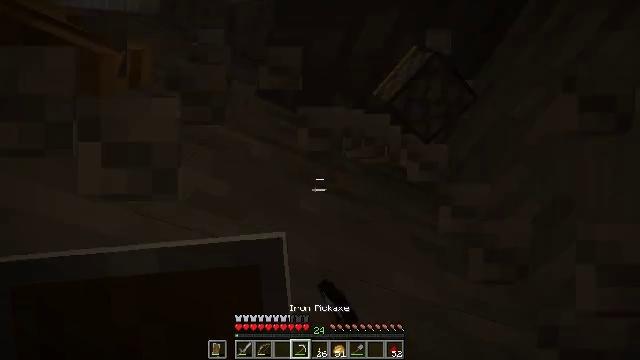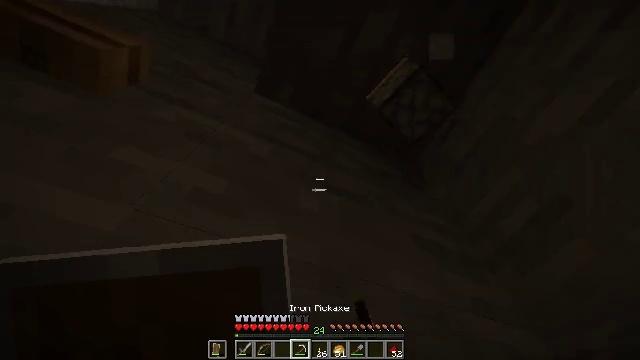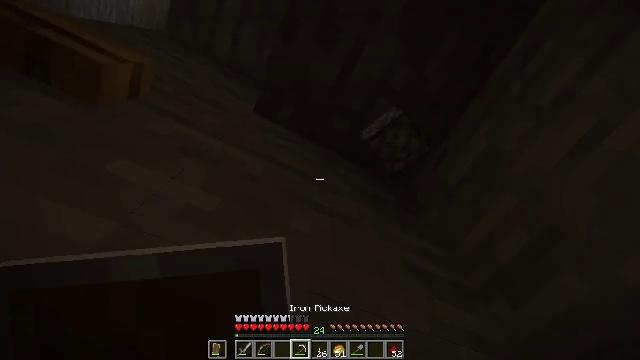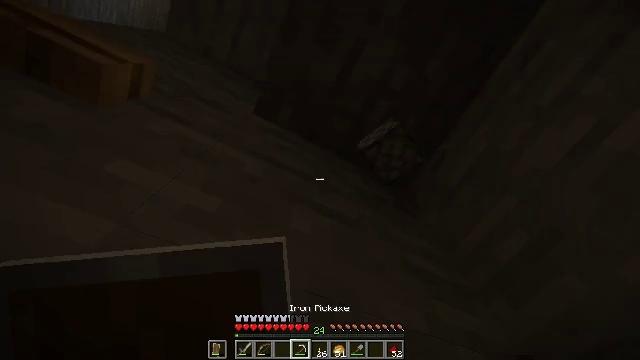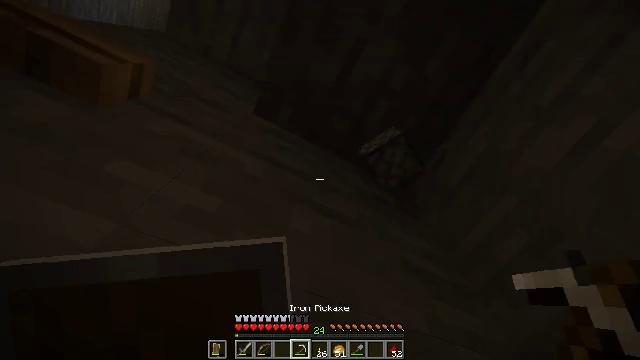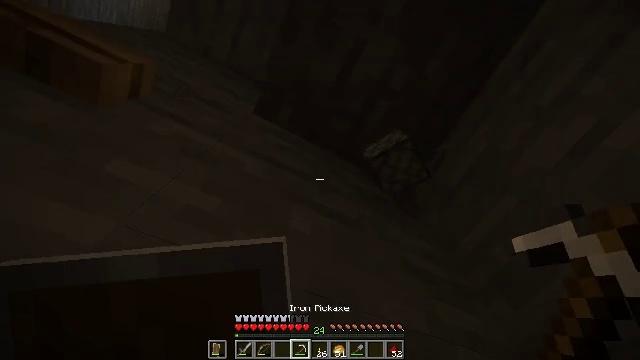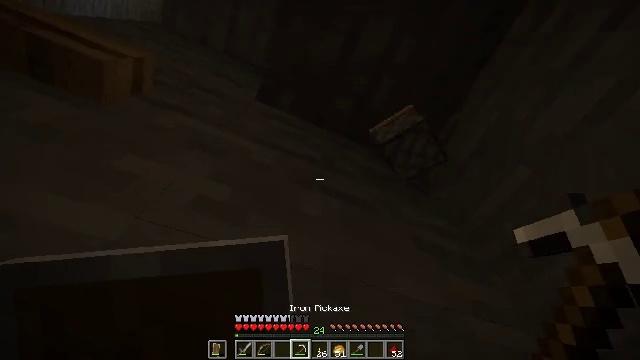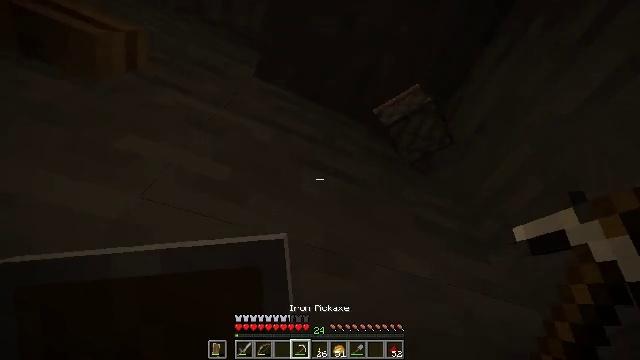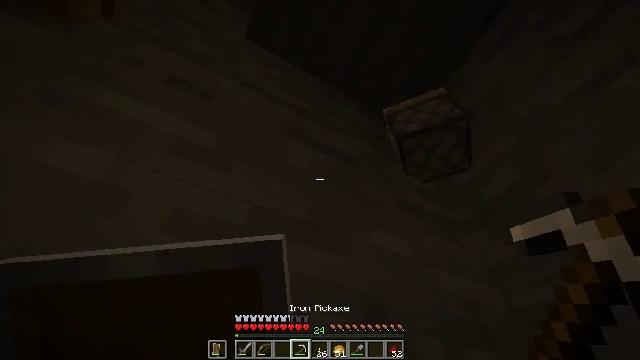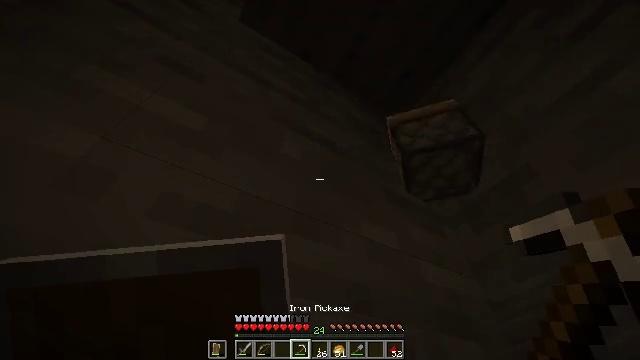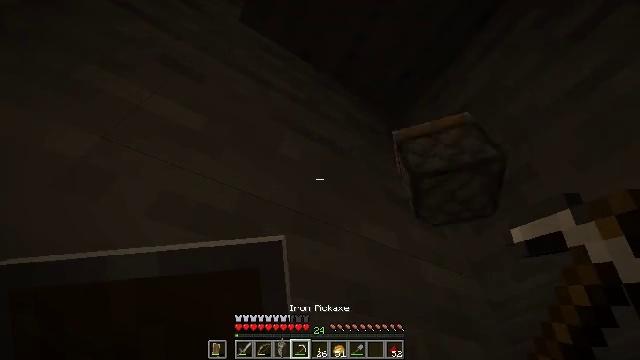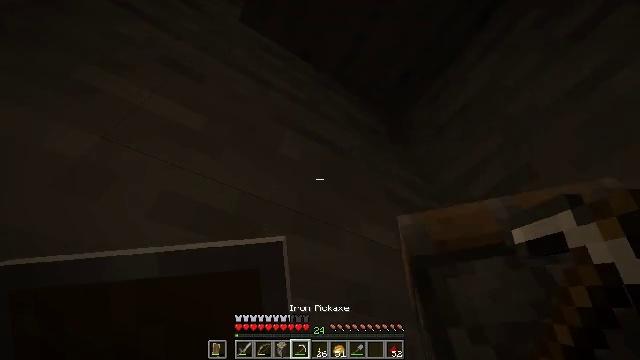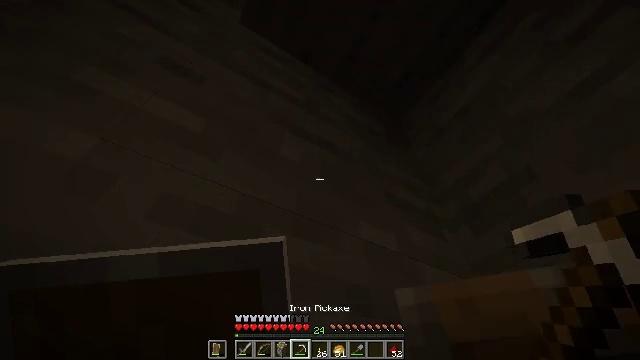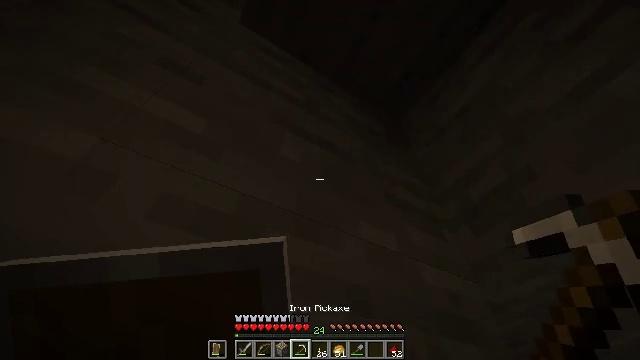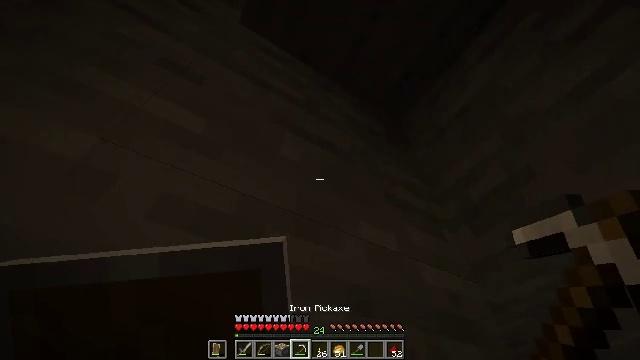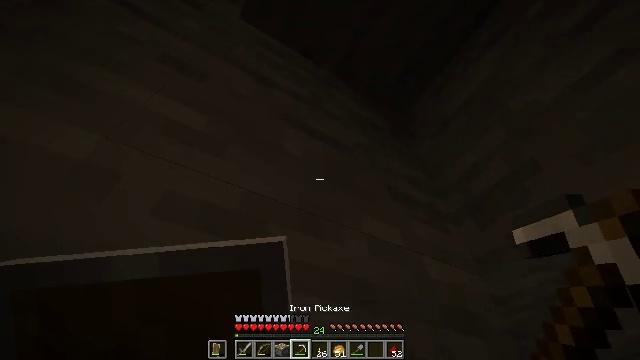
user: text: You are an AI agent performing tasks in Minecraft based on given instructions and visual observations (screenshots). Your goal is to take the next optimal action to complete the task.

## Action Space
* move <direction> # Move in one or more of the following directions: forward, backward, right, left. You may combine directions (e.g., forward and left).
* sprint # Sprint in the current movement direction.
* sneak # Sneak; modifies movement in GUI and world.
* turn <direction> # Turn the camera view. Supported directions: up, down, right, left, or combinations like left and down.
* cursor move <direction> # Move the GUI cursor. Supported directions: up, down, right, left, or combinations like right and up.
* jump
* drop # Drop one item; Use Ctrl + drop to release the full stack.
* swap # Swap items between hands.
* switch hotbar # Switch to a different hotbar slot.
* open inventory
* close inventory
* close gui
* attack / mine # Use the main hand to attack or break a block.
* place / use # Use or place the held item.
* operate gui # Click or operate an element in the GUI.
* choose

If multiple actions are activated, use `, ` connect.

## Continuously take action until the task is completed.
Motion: motion action
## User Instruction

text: Collect the oak button.
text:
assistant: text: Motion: no_op
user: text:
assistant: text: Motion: turn right and up
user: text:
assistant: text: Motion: no_op
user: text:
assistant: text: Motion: no_op
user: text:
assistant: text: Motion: no_op
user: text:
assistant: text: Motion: turn left and down
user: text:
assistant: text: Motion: turn down
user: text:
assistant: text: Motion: turn right and down
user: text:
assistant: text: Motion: turn right and down
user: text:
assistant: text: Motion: no_op
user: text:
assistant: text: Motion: no_op
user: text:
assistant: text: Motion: no_op
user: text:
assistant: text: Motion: no_op
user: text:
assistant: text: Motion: no_op
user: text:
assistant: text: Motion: turn left and down
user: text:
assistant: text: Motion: turn left and down
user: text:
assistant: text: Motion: turn left and down
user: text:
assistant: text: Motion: turn left and up
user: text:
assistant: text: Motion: turn left and up
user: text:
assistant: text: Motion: turn left and up
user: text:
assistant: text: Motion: turn left and down
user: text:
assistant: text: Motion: turn left and down
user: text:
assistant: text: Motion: turn left and down
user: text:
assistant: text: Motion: turn left and down
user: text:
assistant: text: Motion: attack / mine
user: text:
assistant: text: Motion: attack / mine
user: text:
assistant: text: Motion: attack / mine
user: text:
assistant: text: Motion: attack / mine
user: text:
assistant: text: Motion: attack / mine
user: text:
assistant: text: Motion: attack / mine